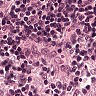
Metastatic tissue present: no